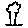
Label: tree